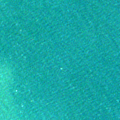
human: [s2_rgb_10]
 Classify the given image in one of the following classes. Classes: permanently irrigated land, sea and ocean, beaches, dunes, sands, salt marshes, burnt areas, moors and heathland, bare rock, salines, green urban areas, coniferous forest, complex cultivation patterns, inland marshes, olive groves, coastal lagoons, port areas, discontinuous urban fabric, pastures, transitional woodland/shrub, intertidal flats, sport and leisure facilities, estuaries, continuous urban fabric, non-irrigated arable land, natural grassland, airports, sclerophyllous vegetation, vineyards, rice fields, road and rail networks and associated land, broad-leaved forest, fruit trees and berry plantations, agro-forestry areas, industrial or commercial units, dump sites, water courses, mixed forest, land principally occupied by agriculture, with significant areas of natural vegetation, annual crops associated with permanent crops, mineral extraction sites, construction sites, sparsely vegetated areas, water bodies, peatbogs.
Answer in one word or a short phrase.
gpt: sea and ocean